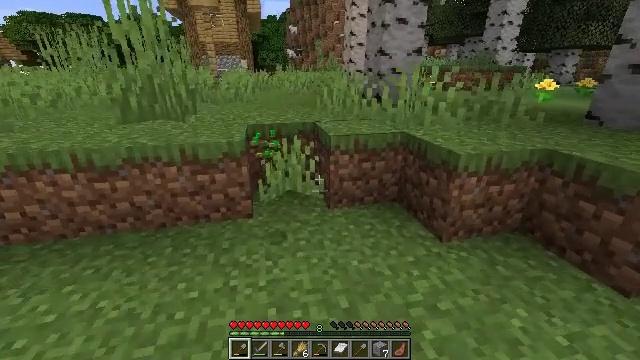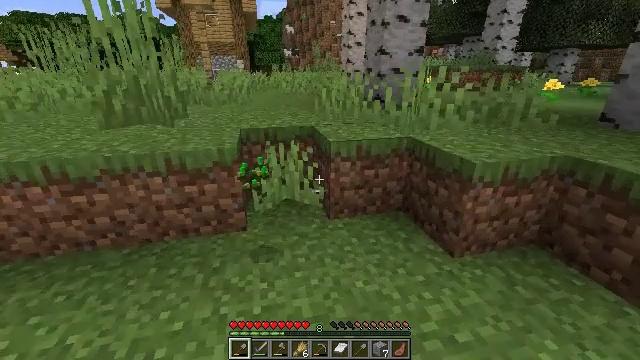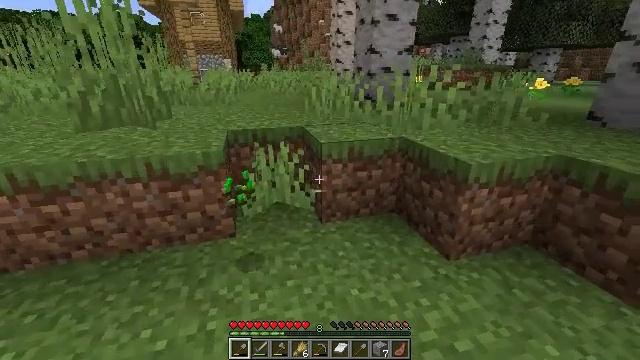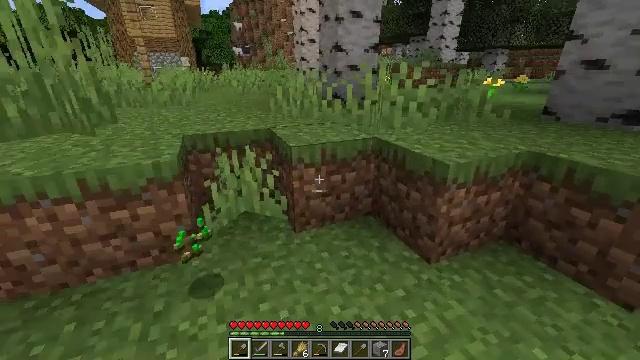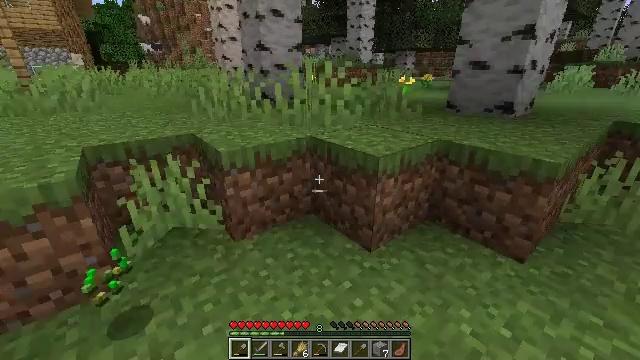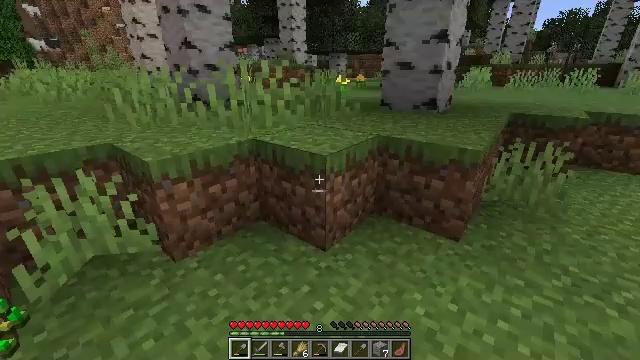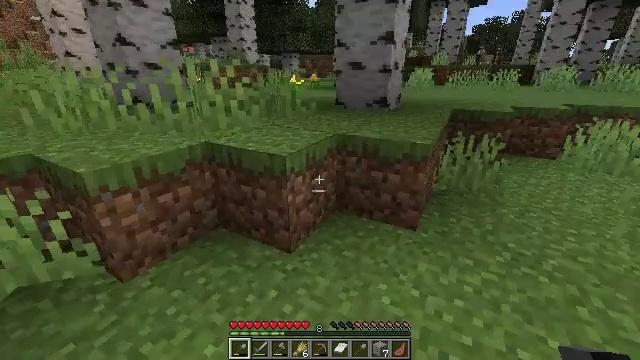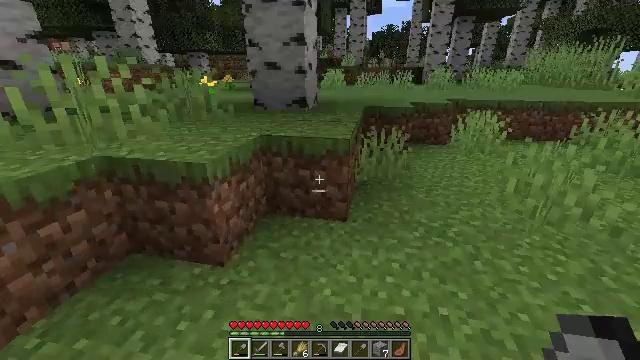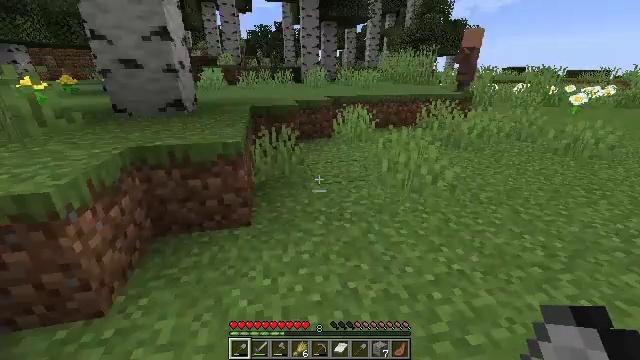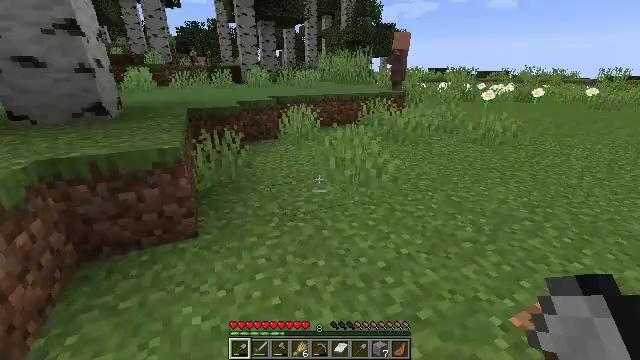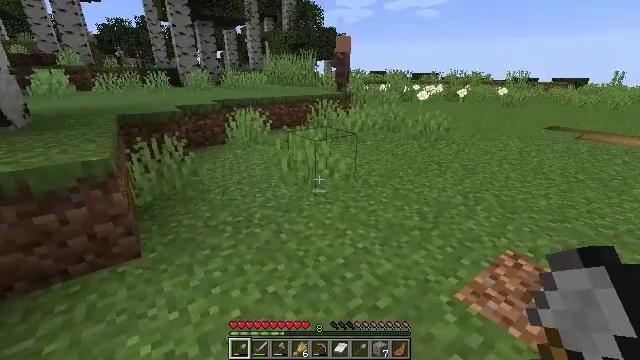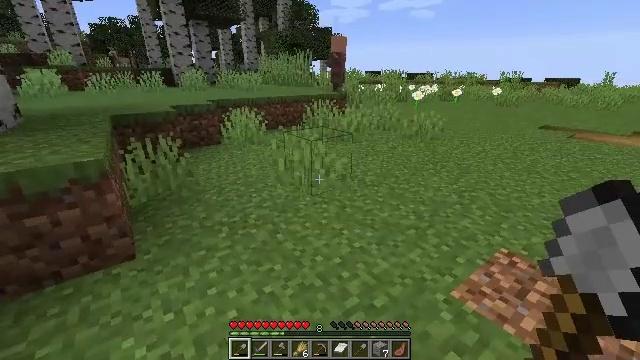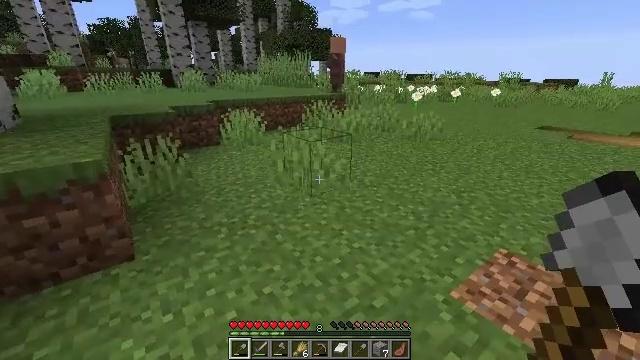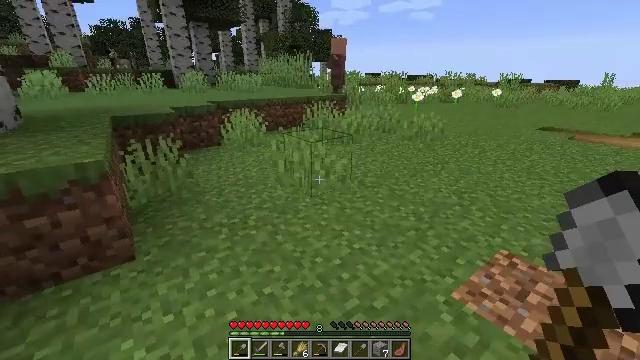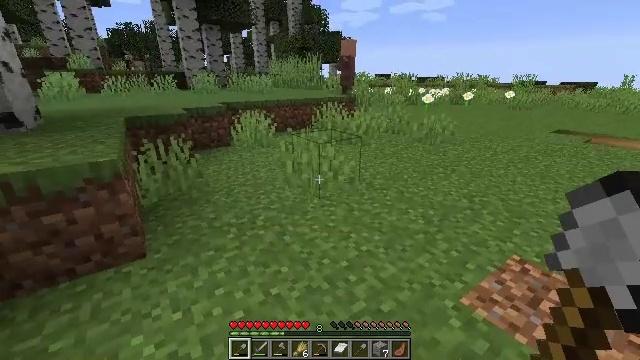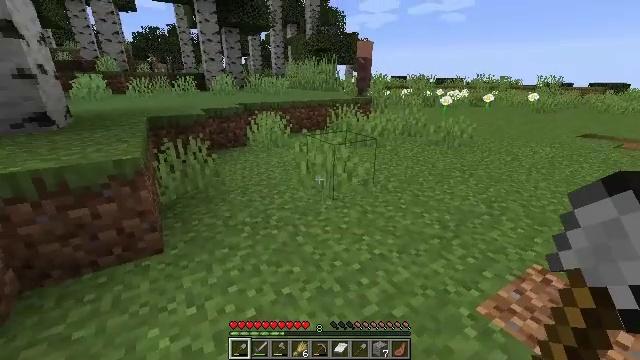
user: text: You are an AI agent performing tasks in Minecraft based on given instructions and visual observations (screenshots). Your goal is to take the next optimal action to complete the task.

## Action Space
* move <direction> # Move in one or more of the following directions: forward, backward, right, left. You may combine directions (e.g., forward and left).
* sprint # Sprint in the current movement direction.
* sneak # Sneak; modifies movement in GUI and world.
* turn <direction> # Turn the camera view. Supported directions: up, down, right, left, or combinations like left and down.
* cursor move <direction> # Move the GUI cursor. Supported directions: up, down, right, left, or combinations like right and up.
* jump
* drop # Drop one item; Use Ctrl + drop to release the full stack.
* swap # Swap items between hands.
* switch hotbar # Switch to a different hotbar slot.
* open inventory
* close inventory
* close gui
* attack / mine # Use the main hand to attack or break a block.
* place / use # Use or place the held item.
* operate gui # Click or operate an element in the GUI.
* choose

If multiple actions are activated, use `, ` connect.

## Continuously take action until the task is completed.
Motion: motion action
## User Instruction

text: Clear the ground by mining grass.
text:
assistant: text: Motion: move forward
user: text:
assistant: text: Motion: move forward, turn right
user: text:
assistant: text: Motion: turn right
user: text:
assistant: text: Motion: turn right
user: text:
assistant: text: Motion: turn right
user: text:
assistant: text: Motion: turn right
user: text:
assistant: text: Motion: turn right
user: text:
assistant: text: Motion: turn right
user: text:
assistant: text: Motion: turn right
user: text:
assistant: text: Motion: turn right
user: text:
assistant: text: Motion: no_op
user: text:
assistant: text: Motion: no_op
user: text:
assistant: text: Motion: no_op
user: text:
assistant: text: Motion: turn left
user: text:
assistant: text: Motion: turn left
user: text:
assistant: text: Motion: turn left
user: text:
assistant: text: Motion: turn left
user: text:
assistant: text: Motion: turn left
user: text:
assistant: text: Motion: turn left
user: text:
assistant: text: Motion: no_op
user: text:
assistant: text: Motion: no_op
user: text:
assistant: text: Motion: turn right
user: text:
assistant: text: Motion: turn right
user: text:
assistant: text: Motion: turn right
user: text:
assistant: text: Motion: attack / mine
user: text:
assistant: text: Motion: attack / mine
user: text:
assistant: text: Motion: attack / mine
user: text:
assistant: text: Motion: attack / mine
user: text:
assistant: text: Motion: no_op
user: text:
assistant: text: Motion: no_op